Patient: sex M, age 65
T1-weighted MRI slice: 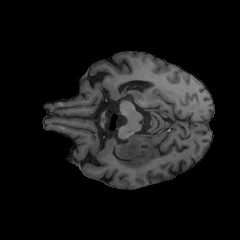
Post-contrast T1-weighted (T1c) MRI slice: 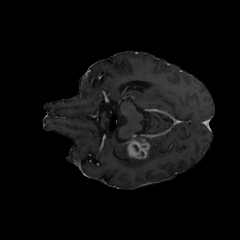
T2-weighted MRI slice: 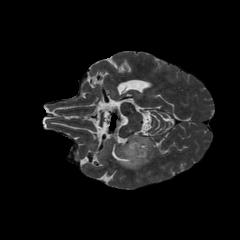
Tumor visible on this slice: yes
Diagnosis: Glioblastoma, IDH-wildtype
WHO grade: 4